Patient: sex F, age 68
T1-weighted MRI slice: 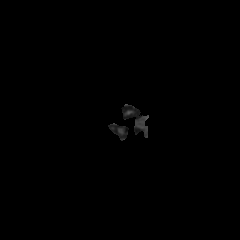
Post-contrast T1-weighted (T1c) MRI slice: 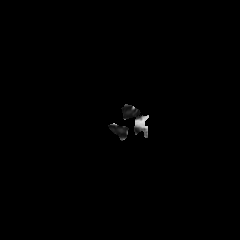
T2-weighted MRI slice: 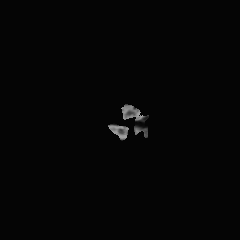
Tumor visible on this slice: no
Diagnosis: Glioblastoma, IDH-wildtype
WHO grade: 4